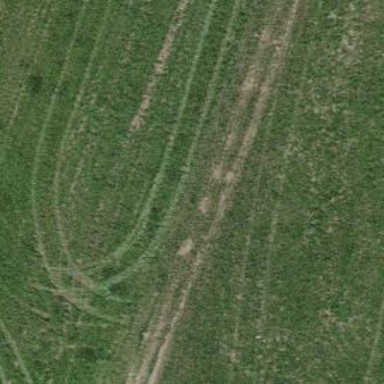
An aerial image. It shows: Grassy track with grade 5 track type.